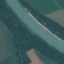
Label: River